Question: I am having a lot of trouble with this. I have a json array that i have parsed which works great. I have another webpage for a single user i am trying to parse. here is the php. its valid json.
'''
{
"userURL": "http://forum.example.com.php?u=426561",
"userId": "426561",
"forumName": "example name",
"totalPosts": "19787",
"postsPerDay": "8.11",
"totalThanks": "40585",
"joinDate": "2007-02-20",
"yearsJoined": "6",
"referrals": "17",
"friendCount": "61",
"recognizedDeveloper": "1",
"recognizedContributor": "0",
"recognizedThemer": "0",
"moderator": "0",
"recognizedEliteDeveloper": "0",
"romCount": "100",
"kernelCount": "1",
"tutorialCount": "0",
"modCount": "21",
"themeCount": "0",
"originalAppCount": "0",
"toolkitCount": "0",
"scriptCount": "0",
"sOffCount": "0",
"recoveryCount": "0",
"score": "687",
"rank": "1 out of 122"
}
'''
here is my parser class.
'''
public class JSONParser1 {
static InputStream is = null;
static JSONObject jObj = null;
static String json = "";
// constructor
public JSONParser1() {
}
public JSONObject getJSONFromUrl(String url) {
// Making HTTP request
try {
// defaultHttpClient
DefaultHttpClient httpClient = new DefaultHttpClient();
HttpPost httpPost = new HttpPost(url);
HttpResponse httpResponse = httpClient.execute(httpPost);
HttpEntity httpEntity = httpResponse.getEntity();
is = httpEntity.getContent();
} catch (UnsupportedEncodingException e) {
e.printStackTrace();
} catch (ClientProtocolException e) {
e.printStackTrace();
} catch (IOException e) {
e.printStackTrace();
}
try {
BufferedReader reader = new BufferedReader(new InputStreamReader(
is, "iso-8859-1"), 8);
StringBuilder sb = new StringBuilder();
String line = null;
while ((line = reader.readLine()) != null) {
sb.append(line + "
");
}
is.close();
json = sb.toString();
} catch (Exception e) {
Log.e("Buffer Error", "Error converting result " + e.toString());
}
// try parse the string to a JSON object
try {
jObj = new JSONObject(json);
} catch (JSONException e) {
Log.e("JSON Parser", "Error parsing data " + e.toString());
}
// return JSON String
return jObj;
}}
'''
here I am just trying to grab one of the values.
'''
public class GetScore extends Activity {
private static String url = "http://example.com"
private static String TAG_NAME = "forumName";
public void onCreate(Bundle savedInstanceState) {
super.onCreate(savedInstanceState);
setContentView(R.layout.getscore);
JSONParser1 jParser1 = new JSONParser1();
JSONObject json = jParser1.getJSONFromUrl(url);
try {
json = new JSONObject(TAG_NAME);
} catch (JSONException e) {
// TODO Auto-generated catch block
e.printStackTrace();
}
//get nickname
try {
json.getString("forumName");
} catch (JSONException e) {
// TODO Auto-generated catch block
e.printStackTrace();
}
///.... get other value for object
}
}
'''
also How would i tie this to a resourse ID?
any help would be greatly appreciated.
'''
public class GetScore extends Activity {
private static String url = "http://example.com"
private static String TAG_NAME = "forumName";
private JSONParser1 jParser1 ;
public void onCreate(Bundle savedInstanceState) {
super.onCreate(savedInstanceState);
setContentView(R.layout.getscore);
jParser1 = new JSONParser1();
new GetJSONTask().execute(url);
}
class GetJSONTask extends AsyncTask<String, Void, JSONObject> {
private Exception exception;
protected JSONObject doInBackground(String... urls) {
try {
JSONParser1 jParser = new JSONParser1();
return jParser.getJSONFromUrl(urls[0]);
} catch (Exception e) {
return null;
}
}
protected void onPostExecute(JSONObject json) {
// do all the parsing here:
//get nickname
try {
// You then reset the same variable here
// the previous object is now lost, or if it throws an exception,
// the previously set value remains (whether null or not)
json = new JSONObject(TAG_NAME);
} catch (JSONException e) {
// TODO Auto-generated catch block
e.printStackTrace();
}
// This object could easily be null, or could be valid if the previous
// call failed
try {
json.getString("forumName");
} catch (JSONException e) {
// TODO Auto-generated catch block
e.printStackTrace();
}}}}
'''
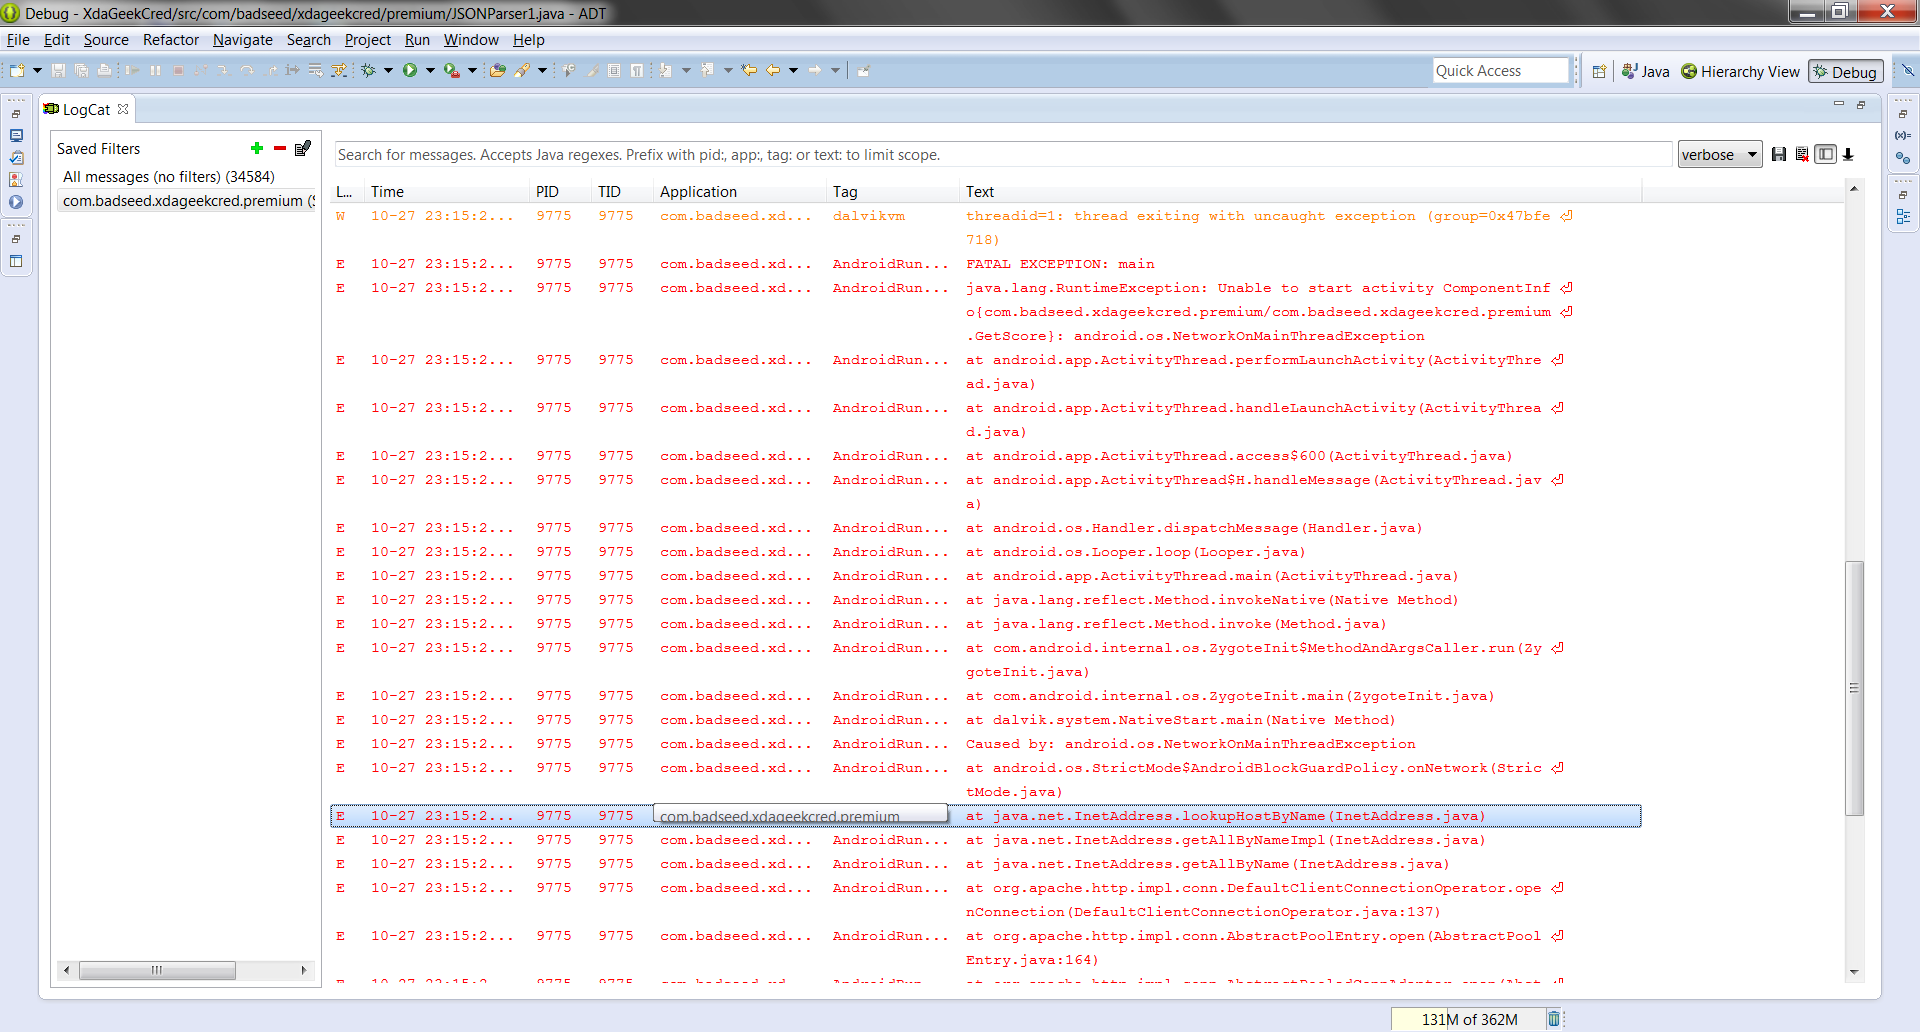
Answer: The problem is happening because you are trying to perform network operations on the UI thread. You need to use a background thread for network operations.
Use an 'AsyncTask' as follows:
'''
public class GetScore extends Activity {
private static String url = "http://example.com"
private static String TAG_NAME = "forumName";
private JSONParser1 jParser1 ;
public void onCreate(Bundle savedInstanceState) {
super.onCreate(savedInstanceState);
setContentView(R.layout.getscore);
jParser1 = new JSONParser1();
new GetJSONTask().execute(url);
// do not parse here..
...
...
}
...
...
class GetJSONTask extends AsyncTask<String, Void, JSONObject> {
private Exception exception;
protected JSONObject doInBackground(String... urls) {
try {
JSONParser1 jParser = new JSONParser1();
return jParser.getJSONFromUrl(urls[0]);
} catch (Exception e) {
return null;
}
}
protected void onPostExecute(JSONObject json) {
// do all the parsing here:
try {
String forumName = json.getString("forumName");
Log.i("POST FORUM NAME:", forumName);
} catch (JSONException e) {
// TODO Auto-generated catch block
e.printStackTrace();
}
}
}
}
'''
Ref: <URL>
Added a simple log option in the 'onPostExecute()' method and it shows the name of the forum as expected.